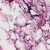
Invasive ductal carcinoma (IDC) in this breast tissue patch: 0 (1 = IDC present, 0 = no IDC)